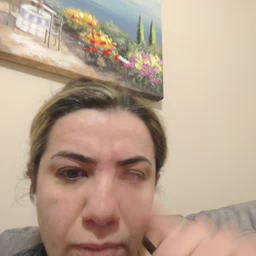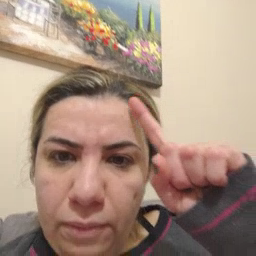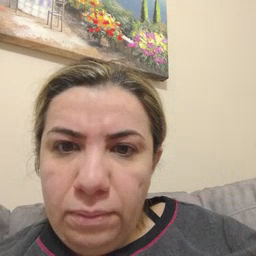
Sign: penny